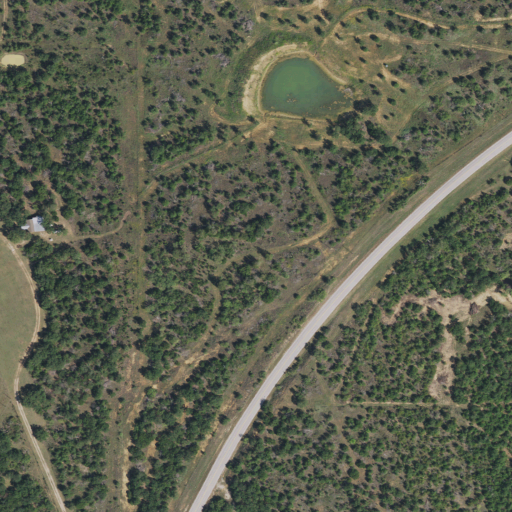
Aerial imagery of mountain in Texas named Tripp Hill containing deciduous forest, evergreen forest, open development, grassland, pasture, low intensity development, and medium intensity development